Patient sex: F
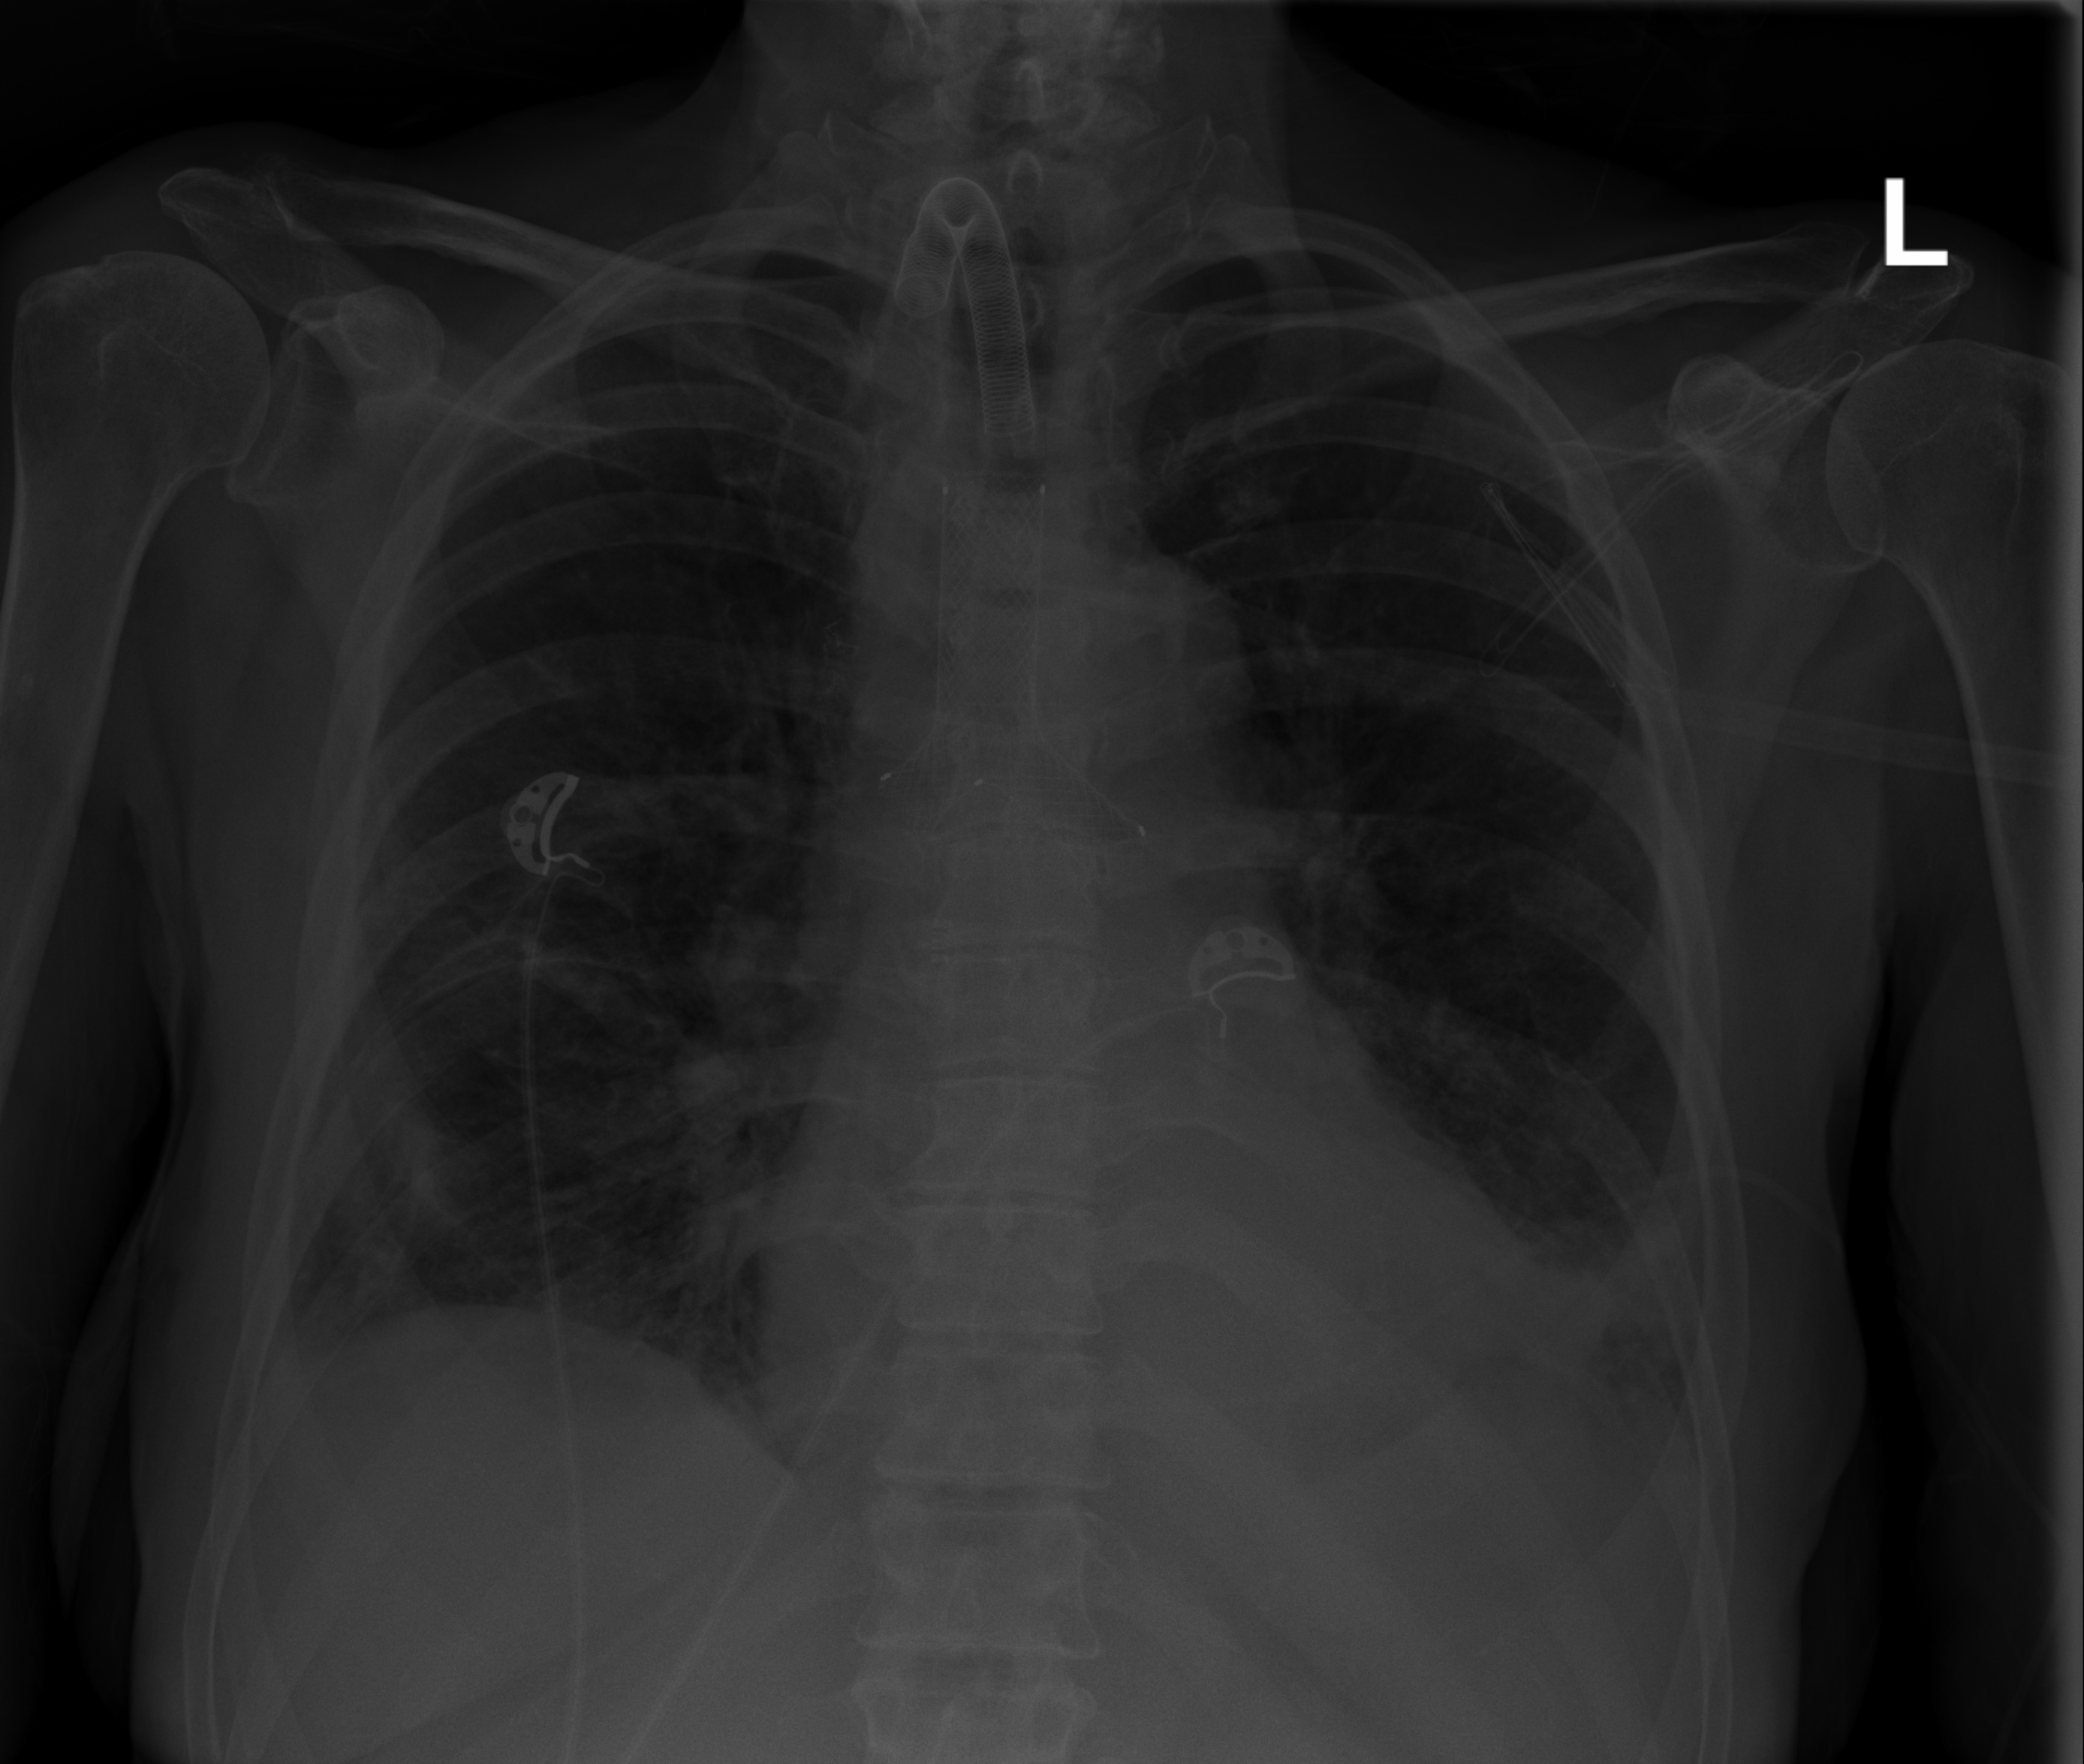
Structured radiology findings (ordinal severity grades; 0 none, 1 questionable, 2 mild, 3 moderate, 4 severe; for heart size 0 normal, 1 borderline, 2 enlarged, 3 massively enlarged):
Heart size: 2
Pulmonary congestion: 0
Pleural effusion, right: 2
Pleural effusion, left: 0
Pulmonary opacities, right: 2
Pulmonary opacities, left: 0
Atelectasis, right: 2
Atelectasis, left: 2